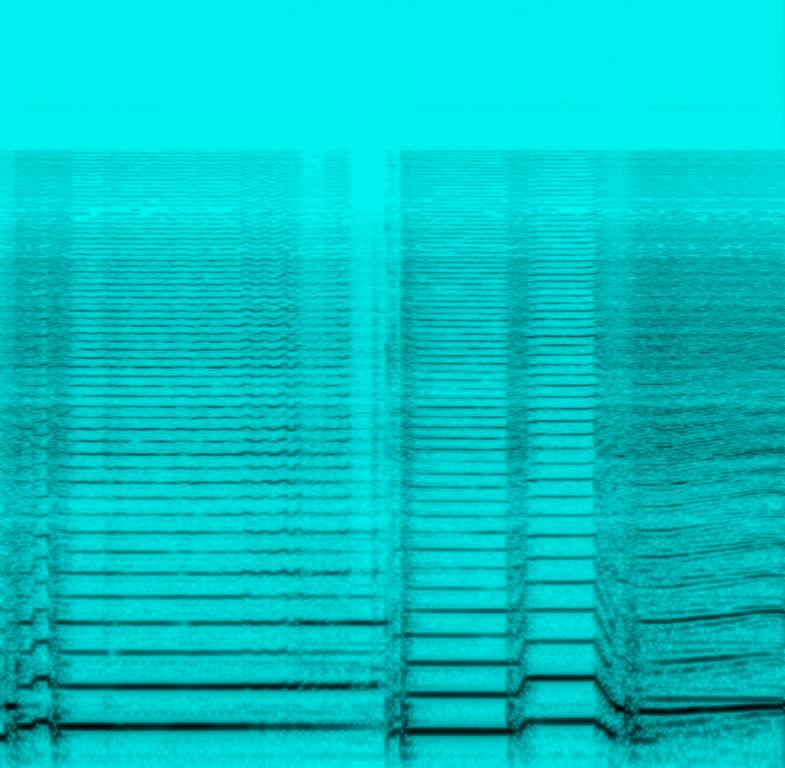
This audio contains someone playing a very distorted e-guitar melody in the midrange. This song may be playing guitar at home.